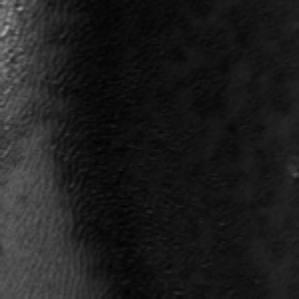
Label: frost